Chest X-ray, PA view. Patient: 56 years old, sex M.
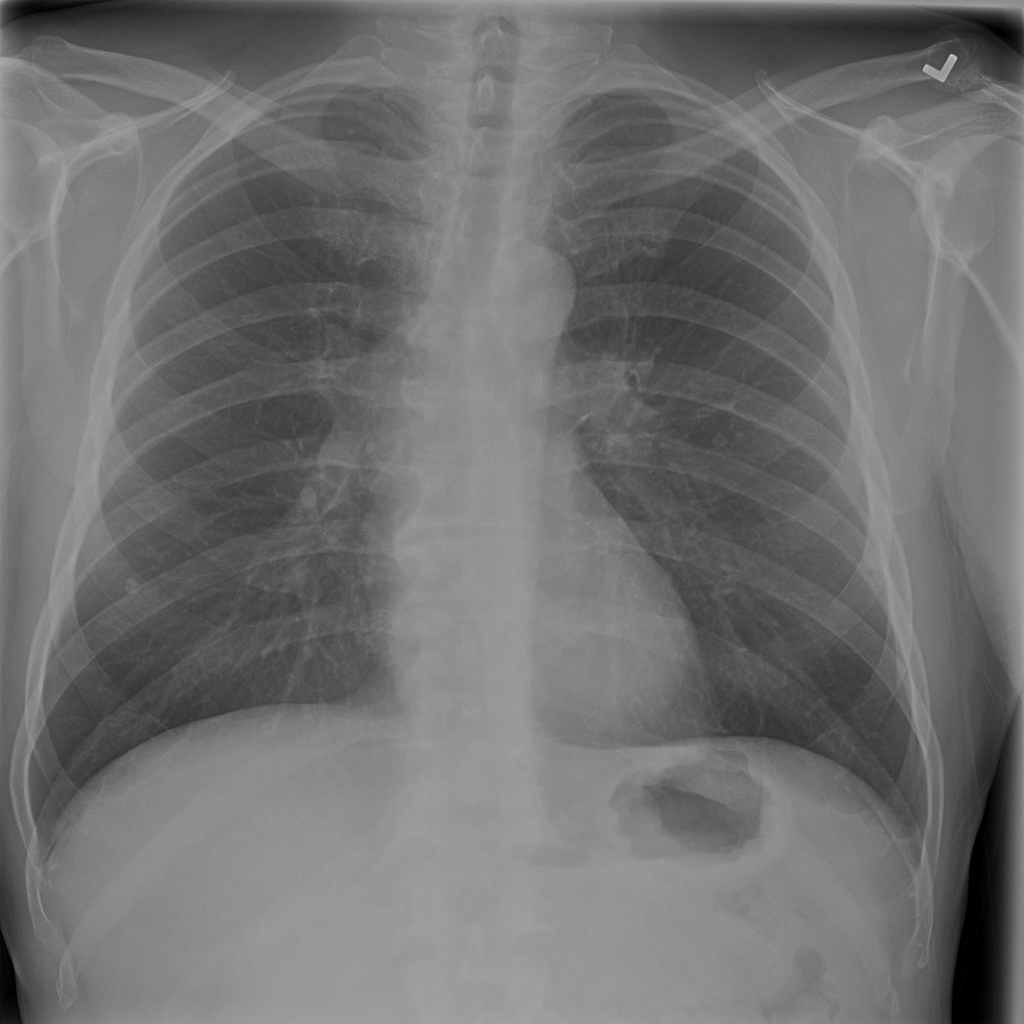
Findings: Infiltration